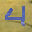
Label: 4